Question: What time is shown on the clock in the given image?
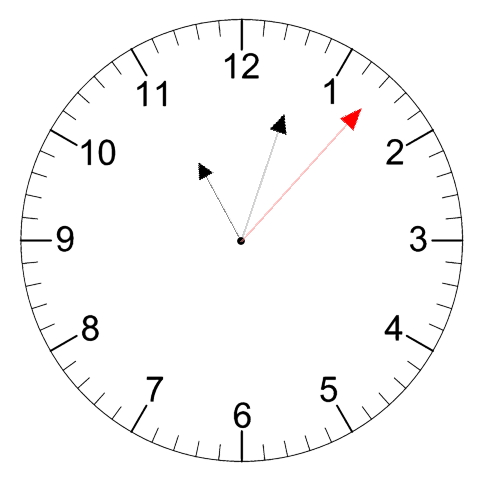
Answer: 11:03:07